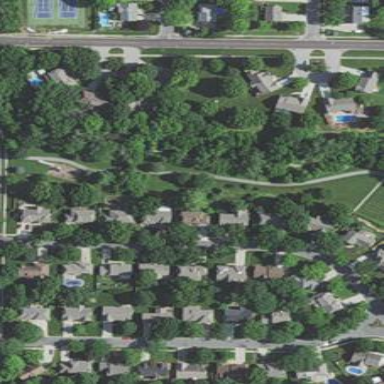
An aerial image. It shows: Residential area composed of single-family homes.